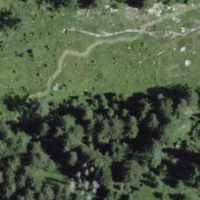
EUNIS habitat code: 43
Species observed at this site:
Parnassia palustris